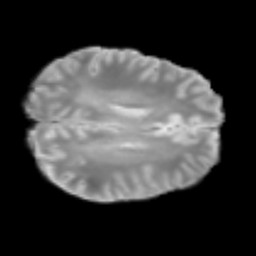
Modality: T2w
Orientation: axial
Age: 21
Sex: male
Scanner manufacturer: siemens
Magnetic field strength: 3 T
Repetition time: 2.3 s
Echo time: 0.085 s